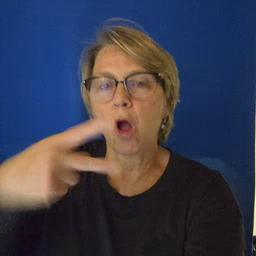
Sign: fall